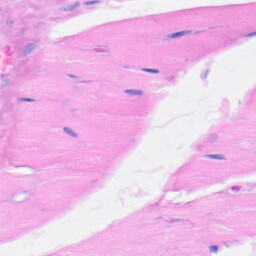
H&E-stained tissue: Heart